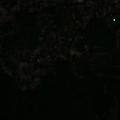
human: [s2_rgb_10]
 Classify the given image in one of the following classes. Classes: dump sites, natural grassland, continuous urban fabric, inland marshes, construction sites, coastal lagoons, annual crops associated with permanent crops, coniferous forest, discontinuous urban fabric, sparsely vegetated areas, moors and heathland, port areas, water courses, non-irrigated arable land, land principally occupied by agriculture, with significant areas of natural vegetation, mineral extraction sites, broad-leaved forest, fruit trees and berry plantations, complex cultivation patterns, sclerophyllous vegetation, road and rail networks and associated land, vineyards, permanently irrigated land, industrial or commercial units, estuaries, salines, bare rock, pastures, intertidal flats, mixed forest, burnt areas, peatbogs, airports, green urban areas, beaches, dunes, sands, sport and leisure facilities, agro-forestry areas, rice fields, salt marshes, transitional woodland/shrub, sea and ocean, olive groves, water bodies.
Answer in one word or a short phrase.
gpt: discontinuous urban fabric, broad-leaved forest